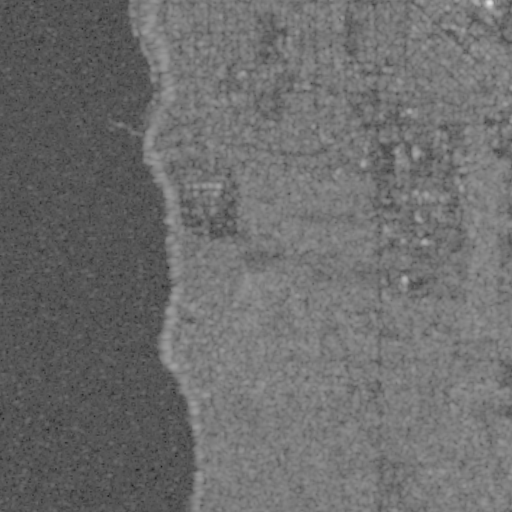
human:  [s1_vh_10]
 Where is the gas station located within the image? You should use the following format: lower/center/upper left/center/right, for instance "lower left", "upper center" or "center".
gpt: The gas station is located in the upper right of the image.
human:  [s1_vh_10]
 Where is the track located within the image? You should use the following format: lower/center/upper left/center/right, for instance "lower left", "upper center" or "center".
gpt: The track is located in the upper center of the image.
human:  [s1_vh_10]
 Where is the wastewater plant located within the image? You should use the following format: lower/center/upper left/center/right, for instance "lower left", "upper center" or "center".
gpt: The wastewater plant is located in the upper left of the image.
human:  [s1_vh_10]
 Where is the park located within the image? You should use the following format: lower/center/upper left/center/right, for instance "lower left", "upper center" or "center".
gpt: There is no park in the image.

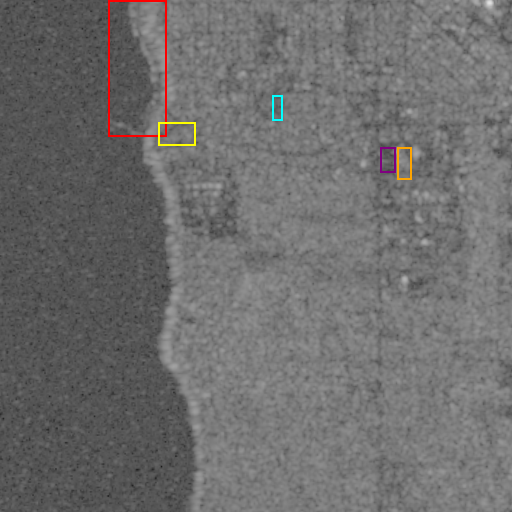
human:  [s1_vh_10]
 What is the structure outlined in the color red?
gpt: The structure outlined in red is a park.
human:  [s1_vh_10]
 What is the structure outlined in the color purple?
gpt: The structure outlined in purple is a parking lot.
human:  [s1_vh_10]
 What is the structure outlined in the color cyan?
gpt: The structure outlined in cyan is a track.
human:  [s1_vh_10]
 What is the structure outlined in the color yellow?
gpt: The structure outlined in yellow is a wastewater plant.
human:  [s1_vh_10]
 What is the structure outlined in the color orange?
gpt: The structure outlined in orange is a building.
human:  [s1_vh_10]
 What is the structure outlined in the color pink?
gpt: There is no pink outline.